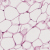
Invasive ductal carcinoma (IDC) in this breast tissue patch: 0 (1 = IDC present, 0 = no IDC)